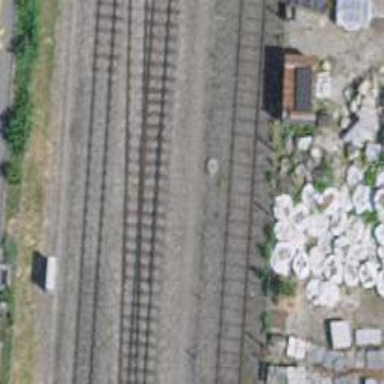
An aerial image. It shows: Narrow-gauge railway siding with electrified contact lines. It consists of one track.